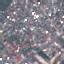
Land use / land cover: Residential